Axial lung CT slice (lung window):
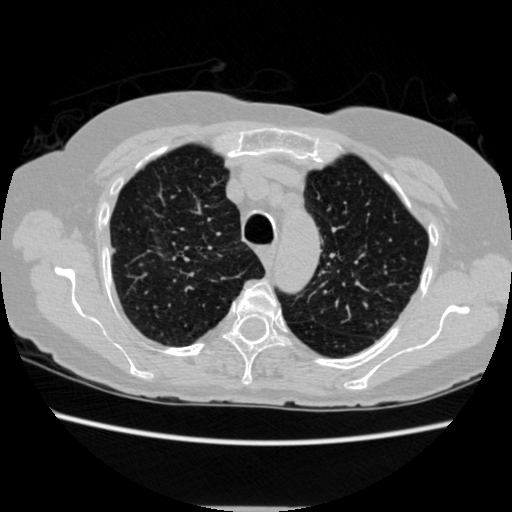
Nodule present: no